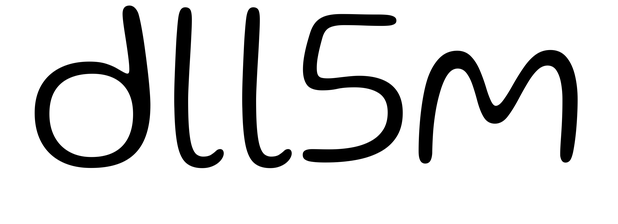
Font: Gluten_ExtraLight